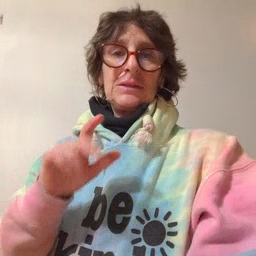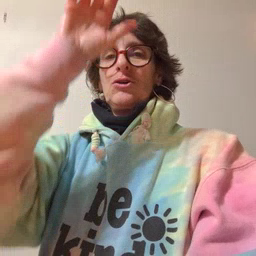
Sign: stairs